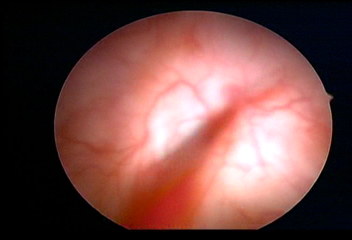
Modality: WLC
Class: Normal mucosa
Bladder cancer association: No